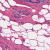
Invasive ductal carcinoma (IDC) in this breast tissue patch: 0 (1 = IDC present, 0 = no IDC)